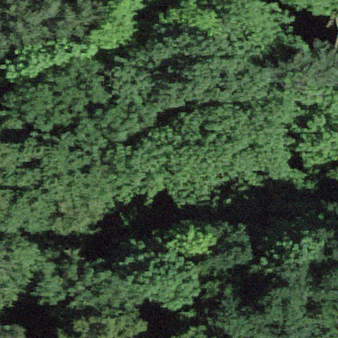
Label: other